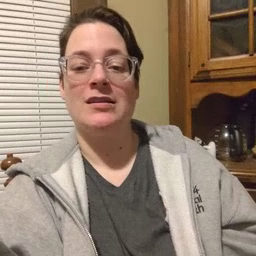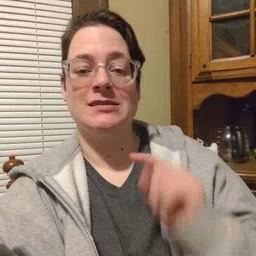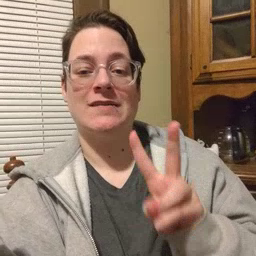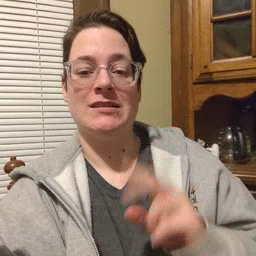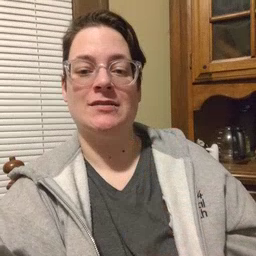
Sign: TV